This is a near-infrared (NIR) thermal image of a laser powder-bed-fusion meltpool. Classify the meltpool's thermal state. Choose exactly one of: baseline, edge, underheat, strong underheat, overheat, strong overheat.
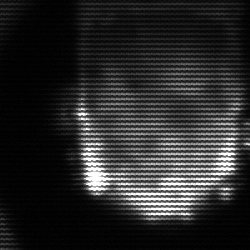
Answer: baseline